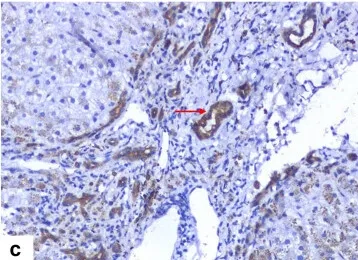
Pathological features of the liver tissue. (c) Immunohistochemical staining for cytokeratin 7 shows hyperplasia of the bile duct and deposition of iron particles in the bile duct (arrow; 10 x 20).
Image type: pathology (immunostaining)